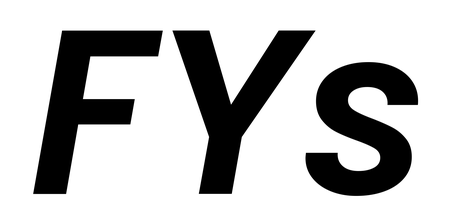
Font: Poppins-SemiBoldItalic